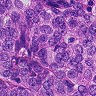
Metastatic tissue present: yes